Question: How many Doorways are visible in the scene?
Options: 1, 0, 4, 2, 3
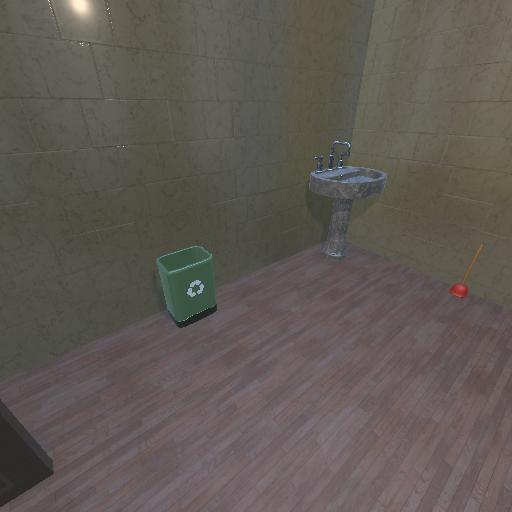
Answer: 1